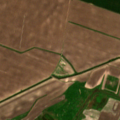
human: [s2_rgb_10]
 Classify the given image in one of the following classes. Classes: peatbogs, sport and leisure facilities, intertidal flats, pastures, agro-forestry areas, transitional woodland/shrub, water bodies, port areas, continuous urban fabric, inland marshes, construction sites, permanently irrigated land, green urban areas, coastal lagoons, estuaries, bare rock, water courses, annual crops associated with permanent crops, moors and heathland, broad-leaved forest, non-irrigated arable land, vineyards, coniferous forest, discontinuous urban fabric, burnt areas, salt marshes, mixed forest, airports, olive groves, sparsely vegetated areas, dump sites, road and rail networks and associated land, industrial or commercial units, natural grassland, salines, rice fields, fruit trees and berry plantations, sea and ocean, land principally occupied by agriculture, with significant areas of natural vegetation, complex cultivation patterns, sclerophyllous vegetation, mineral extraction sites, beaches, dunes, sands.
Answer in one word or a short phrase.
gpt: non-irrigated arable land, pastures